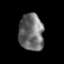
Tissue: lung
Cell type: Myeloid cells
Senescence score: 0.5809
Nuclear area (px): 888
Mean DAPI intensity: 109.413